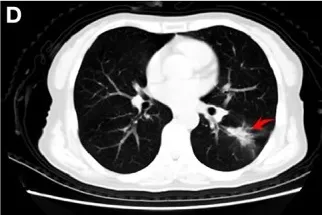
Representative computed tomography images of the patient. 4 months after chemotherapy illustrating stable disease.
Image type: radiology (ct)